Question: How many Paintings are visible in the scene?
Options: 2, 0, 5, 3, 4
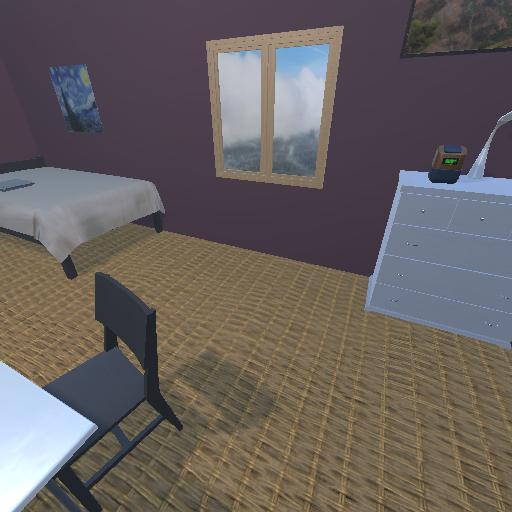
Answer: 2